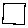
Label: square